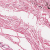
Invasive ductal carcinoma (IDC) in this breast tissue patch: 0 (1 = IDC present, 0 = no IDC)